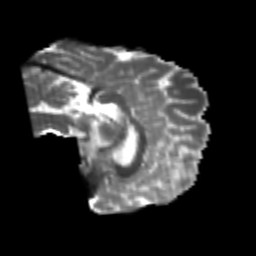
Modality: T2w
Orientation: sagittal
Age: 22
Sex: female
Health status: healthy
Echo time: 0.074 s